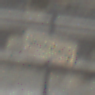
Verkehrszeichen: Umleitungsankuendigung
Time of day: MorningAfternoon
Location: Outdoor (Suburban)
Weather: PartlyCloudy
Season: NotSpecified
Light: Natural